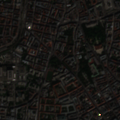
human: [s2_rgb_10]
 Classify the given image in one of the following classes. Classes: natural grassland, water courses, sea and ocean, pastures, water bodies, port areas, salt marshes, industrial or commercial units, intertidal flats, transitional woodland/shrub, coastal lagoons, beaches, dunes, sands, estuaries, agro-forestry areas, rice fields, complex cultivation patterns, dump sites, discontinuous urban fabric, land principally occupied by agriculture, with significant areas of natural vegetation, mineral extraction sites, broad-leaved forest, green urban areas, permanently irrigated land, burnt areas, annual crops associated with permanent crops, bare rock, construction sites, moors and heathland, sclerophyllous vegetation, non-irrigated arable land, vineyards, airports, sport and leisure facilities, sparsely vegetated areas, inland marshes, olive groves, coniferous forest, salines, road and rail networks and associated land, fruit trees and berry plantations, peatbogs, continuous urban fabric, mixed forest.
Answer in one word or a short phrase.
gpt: continuous urban fabric, industrial or commercial units